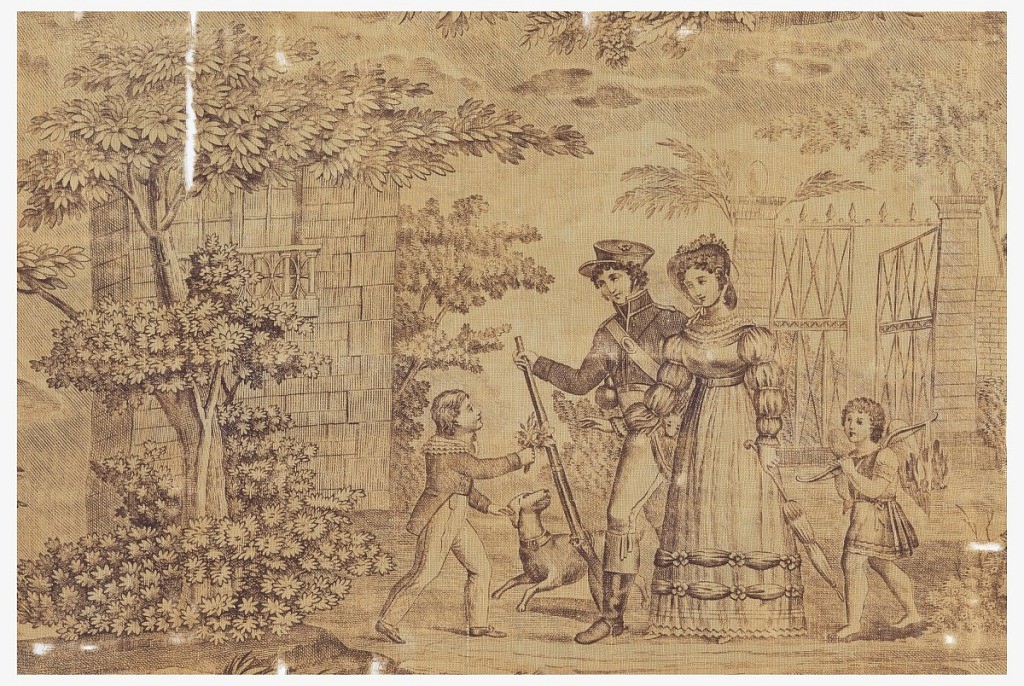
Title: La Retour de la Chasse
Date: ca. 1820
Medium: cotton Technique: printed on plain weave; mauve
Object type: Fragment
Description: Fragment shows a soldier walking with a young woman as Cupid trails behind. A young boy holding flowers greets the couple. A dog walks next to the soldier. Trees and architectural elements are in the background. In mauve on white.